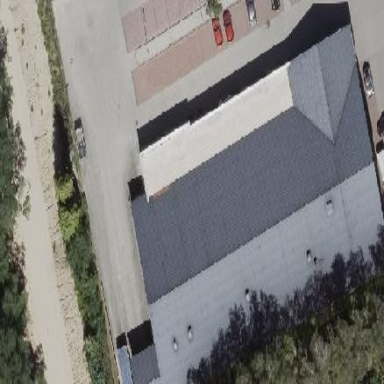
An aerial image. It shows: Gabled roof retail building housing supermarket.